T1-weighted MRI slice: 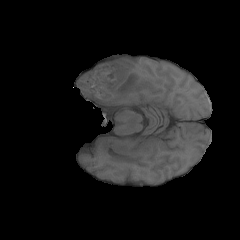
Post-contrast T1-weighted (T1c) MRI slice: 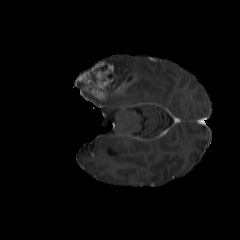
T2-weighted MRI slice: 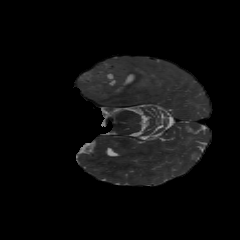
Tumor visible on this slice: yes